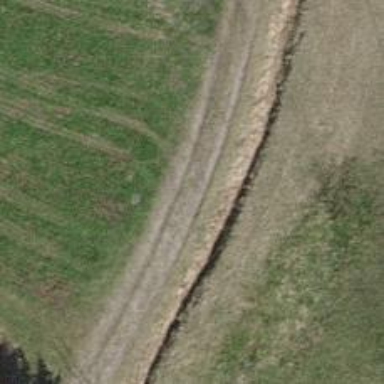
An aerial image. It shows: Track with compacted grade3 surface.